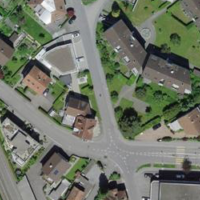
EUNIS habitat code: 54
Species observed at this site:
Chroicocephalus ridibundus
Larus michahellis
Cygnus olor
Fulica atra